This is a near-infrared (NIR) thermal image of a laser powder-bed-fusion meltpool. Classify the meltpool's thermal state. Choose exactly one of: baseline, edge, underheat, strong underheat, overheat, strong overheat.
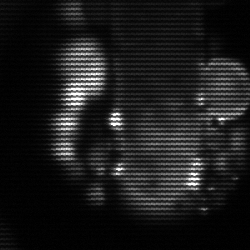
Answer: strong underheat